【题型】填空题　【知识点】解析几何　【难度】easy
已知实数$x$、$y$满足方程$x+2y-6=0$，当$0<x<4$时，则$\dfrac{y-1}{x+2}$的取值范围是\underline{\quad\quad\quad}.
【解答】
\noindent 【答案】$(0,1)$

\noindent 【分析】将$\dfrac{y-1}{x+2}$的范围转化为线段$AB$上的点与$C(-2,1)$构成的直线的斜率的范围，然后求斜率即可.

\noindent 【详解】

\noindent 方程$x+2y-6=0$，令$x=0$，则$y=3$，令$x=4$，则$y=1$，

\noindent 设点$A(0,3)$，$B(4,1)$，

\noindent 所以$\dfrac{y-1}{x+2}$可以表示线段$AB$上的点与$C(-2,1)$构成的直线的斜率，

\noindent $k_{AC}=\dfrac{3-1}{0+2}=1$，$k_{BC}=0$，

\noindent 所以$\dfrac{y-1}{x+2}$的取值范围为$(0,1)$.

\noindent 故答案为：$(0,1)$.
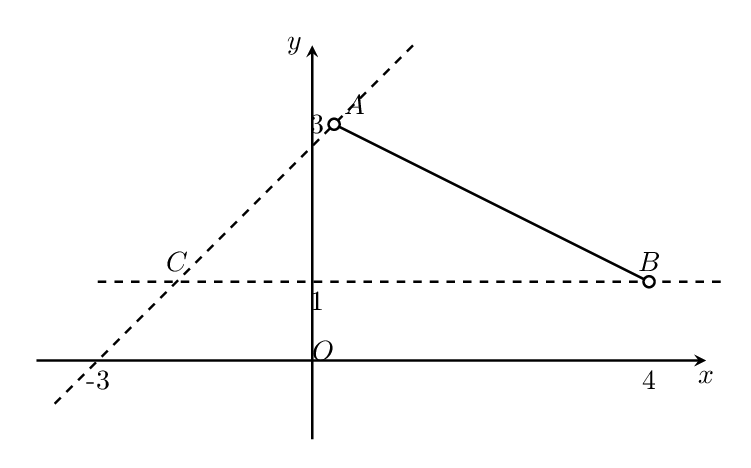